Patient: sex F, age 43
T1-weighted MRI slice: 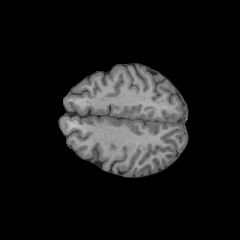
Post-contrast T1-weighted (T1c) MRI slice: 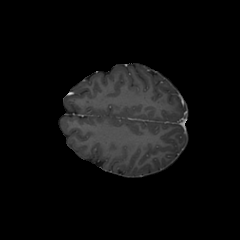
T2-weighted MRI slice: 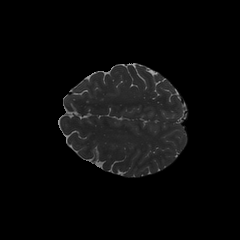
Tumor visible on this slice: no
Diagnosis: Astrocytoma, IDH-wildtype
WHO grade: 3